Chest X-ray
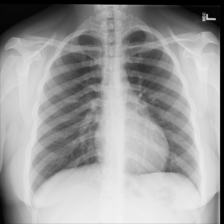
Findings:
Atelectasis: negative
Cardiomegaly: negative
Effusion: negative
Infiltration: negative
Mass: negative
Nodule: negative
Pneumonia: negative
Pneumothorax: negative
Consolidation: negative
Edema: negative
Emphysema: negative
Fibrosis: negative
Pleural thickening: negative
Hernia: negative